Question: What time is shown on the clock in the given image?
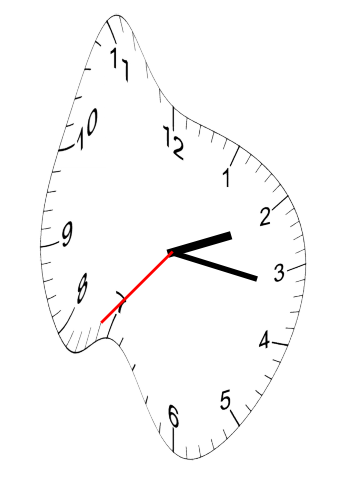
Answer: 02:16:37